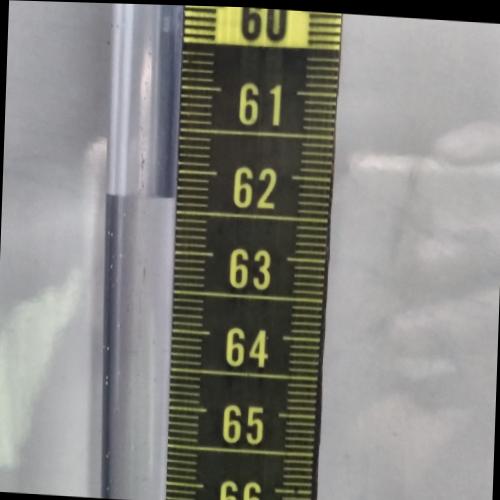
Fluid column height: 62.3 cm